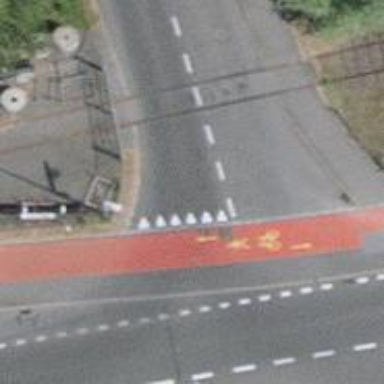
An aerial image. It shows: Road with "give way" sign.